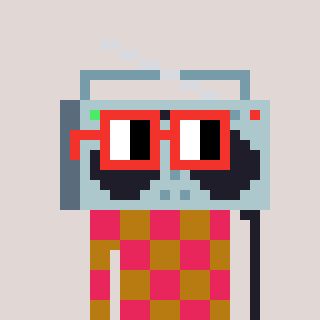
a pixel art character with square red glasses, a boombox-shaped head and a gold-colored body on a warm background